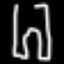
Label: pants